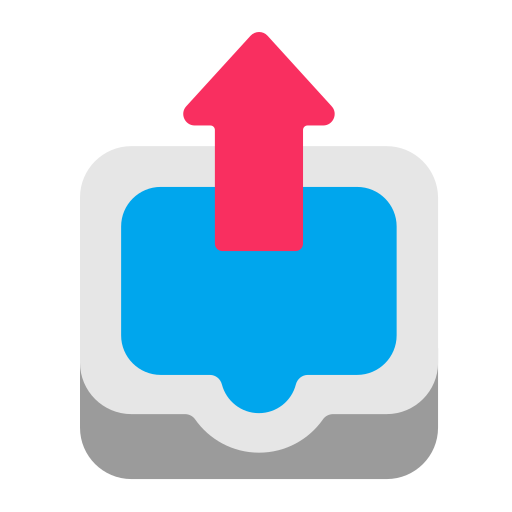
outbox tray flat